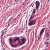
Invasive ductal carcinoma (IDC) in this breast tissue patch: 0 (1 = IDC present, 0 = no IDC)